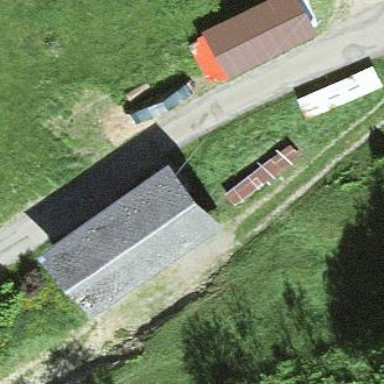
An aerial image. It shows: Farm auxiliary building.